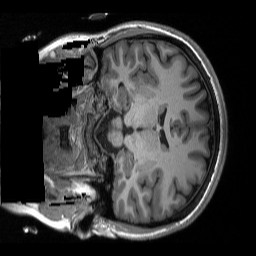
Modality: T1w
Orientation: coronal
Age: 23
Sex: female
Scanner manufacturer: siemens
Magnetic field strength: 3 T
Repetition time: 2.3 s
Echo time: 0.00298 s